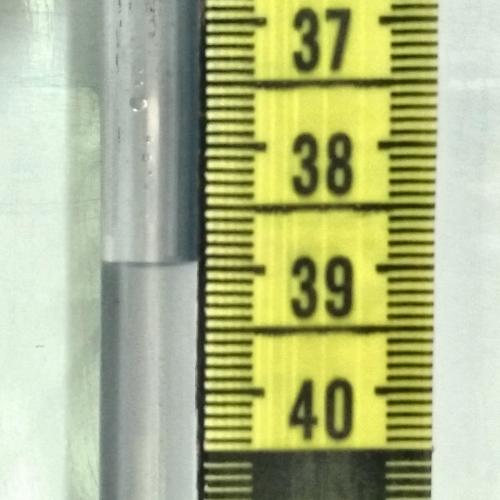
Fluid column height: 38.9 cm